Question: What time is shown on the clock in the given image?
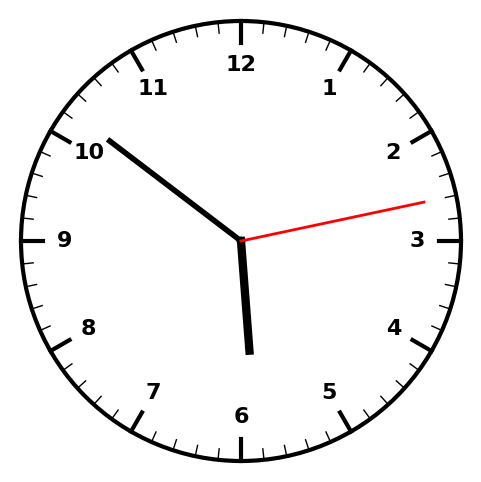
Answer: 05:51:13